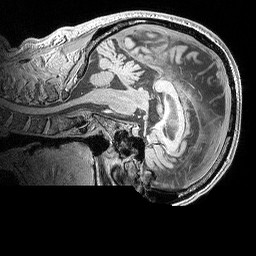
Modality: MP2RAGE
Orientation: sagittal
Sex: male
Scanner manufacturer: siemens
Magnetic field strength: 3 T
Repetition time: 5 s
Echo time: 0.00292 s